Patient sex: M
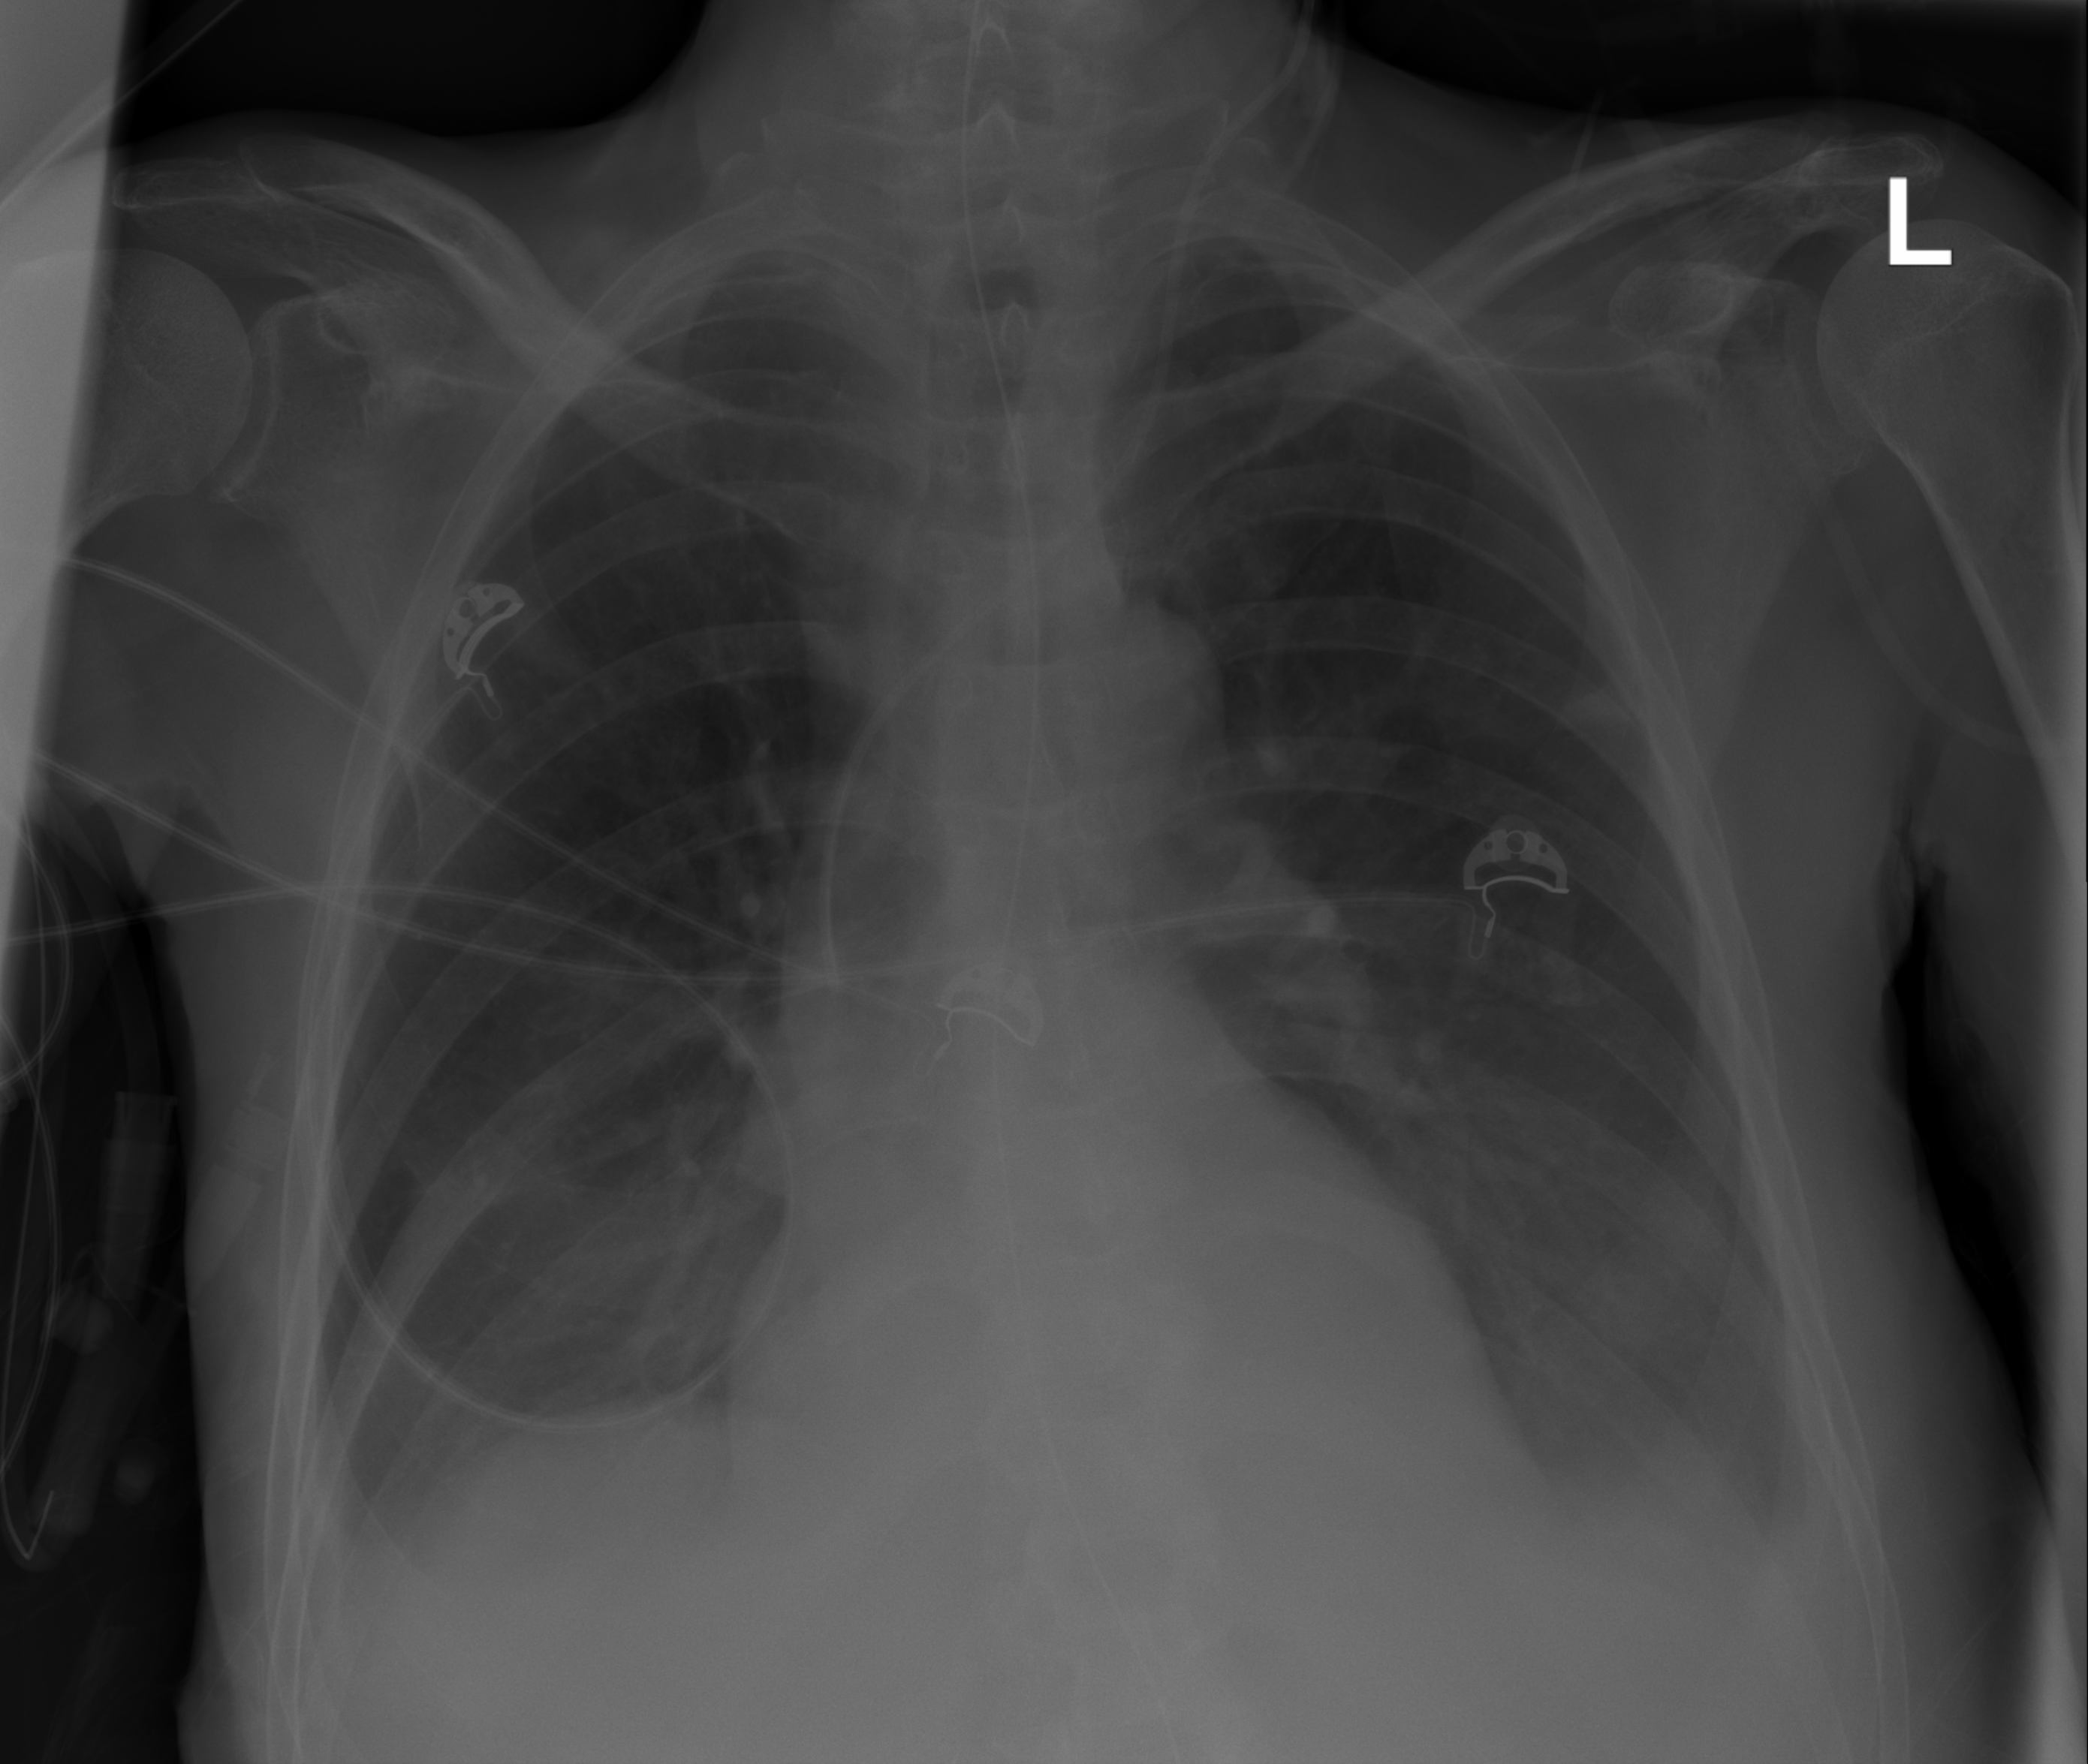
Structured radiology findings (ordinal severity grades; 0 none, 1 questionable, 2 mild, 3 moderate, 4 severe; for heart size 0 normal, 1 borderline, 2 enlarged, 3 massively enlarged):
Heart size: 0
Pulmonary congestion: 0
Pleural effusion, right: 3
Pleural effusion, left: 3
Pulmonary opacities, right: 0
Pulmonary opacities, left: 0
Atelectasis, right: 2
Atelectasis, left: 2